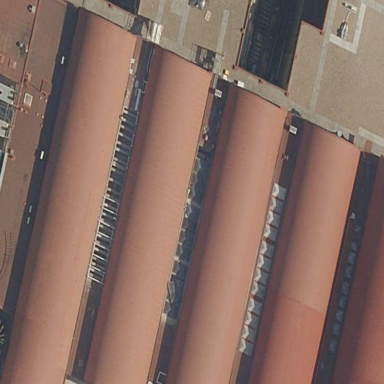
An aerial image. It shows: Part of building with round metal roof.